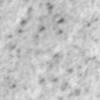
Label: no_change